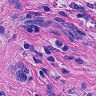
Metastatic tissue present: yes